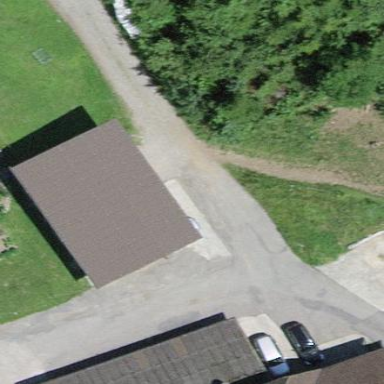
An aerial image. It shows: Rural barn.